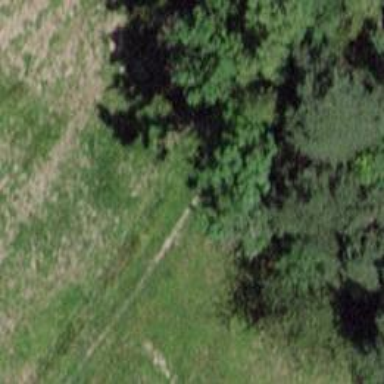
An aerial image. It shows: Unpaved path.